Question: I have three different plots inside a loop: two plots have border, but one doesn't:

I want all of them to have a black border. I tried to make it by using <URL> but the problem persists.
'''
hold on
figure(1),plot((delta1),Sref1,'*','Color',colors(i,:));title('Frequency [500MHz-1GHz]')
gcf=figure(1);
set(gcf,'Position', [0 0 290 245]);
hold off
hold on
figure(2),plot((delta2),Sref2,'*','Color',colors(i,:));title('Frequency [1GHz-1.5GHz]')
gcf=figure(2);
set(gcf,'Position', [0 0 290 245]);
hold off
hold on
figure(3),plot((delta3),Sref3,'*','Color',colors(i,:));title('Frequency [1.5GHz-2GHz]')
gcf=figure(3);
set(gcf,'Position', [0 0 290 245]);
hold off
'''
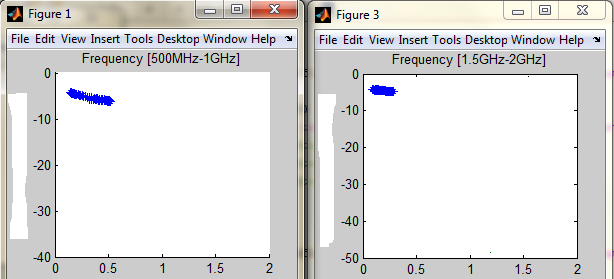
Answer: Just add 'box on' before the first 'hold off' line.
This code worked for me (Matlab 2012b):
'''
hold on
figure(1),plot(1:10);title('Frequency [500MHz-1GHz]')
gcf=figure(1);
set(gcf,'Position', [0 0 290 245]);
box on
hold off
hold on
figure(2),plot(1:10);title('Frequency [1GHz-1.5GHz]')
gcf=figure(2);
set(gcf,'Position', [0 0 290 245]);
hold off
hold on
figure(3),plot(1:10);title('Frequency [1.5GHz-2GHz]')
gcf=figure(3);
set(gcf,'Position', [0 0 290 245]);
hold off
'''